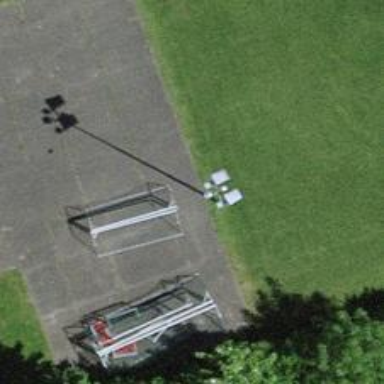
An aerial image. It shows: Mast structure.